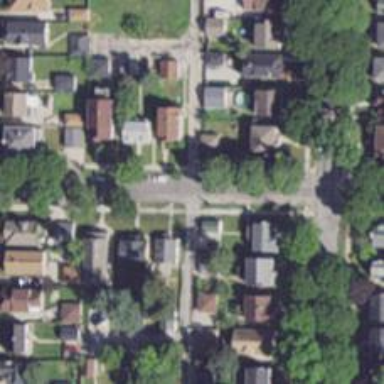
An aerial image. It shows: Alley classified as service road.